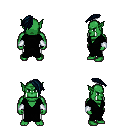
a pixel art fantasy rpg character, male body template, orc, green skin, black robe, white pants, raven long mohawk hairstyle, white cloth bracers, four views (front, back, left, right), 2x2 character sprite sheet, small pixel art, hard edges, no anti-aliasing